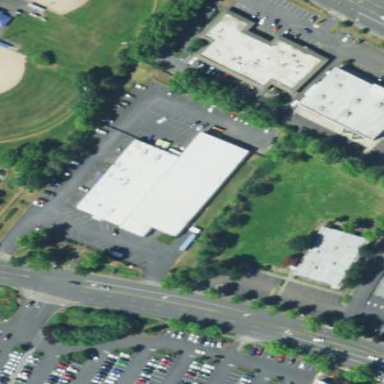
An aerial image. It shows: Car repair shop located in building.